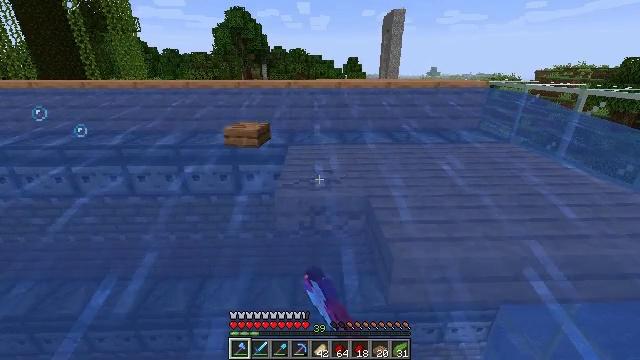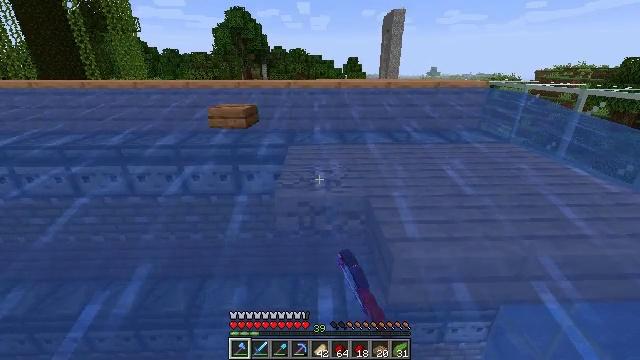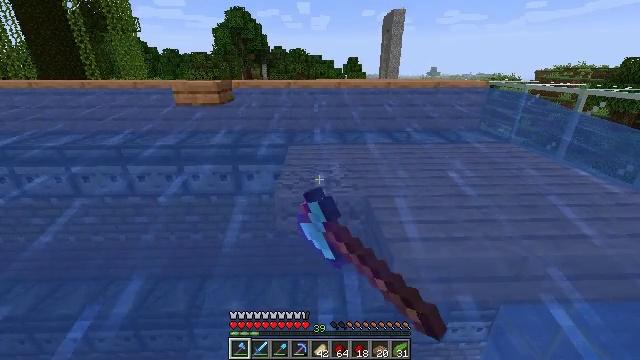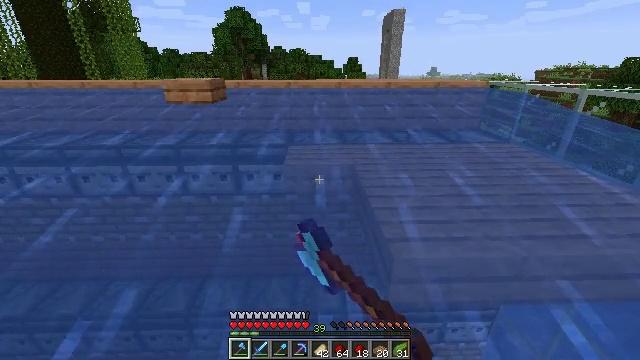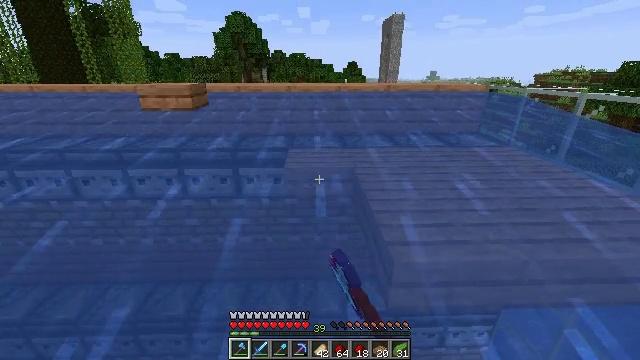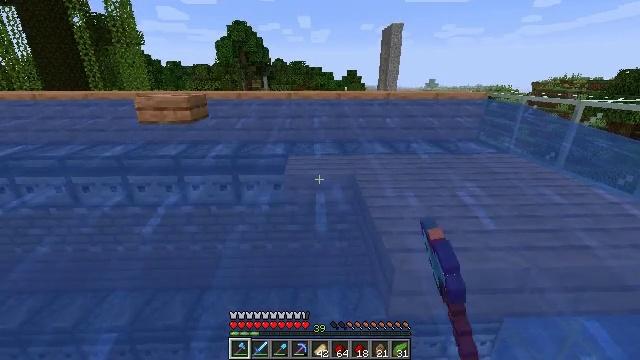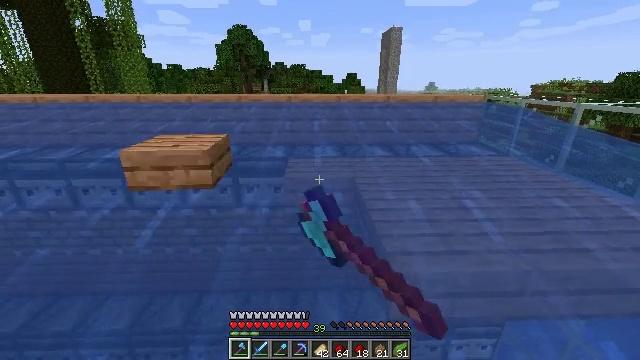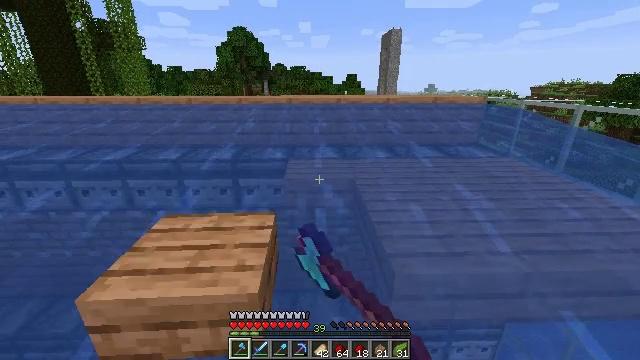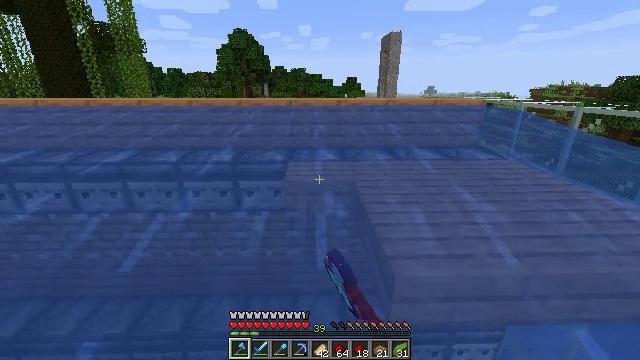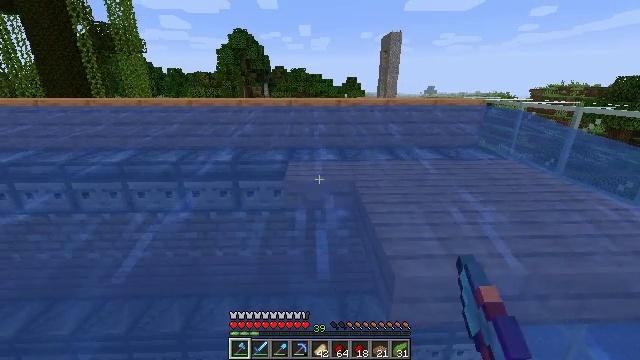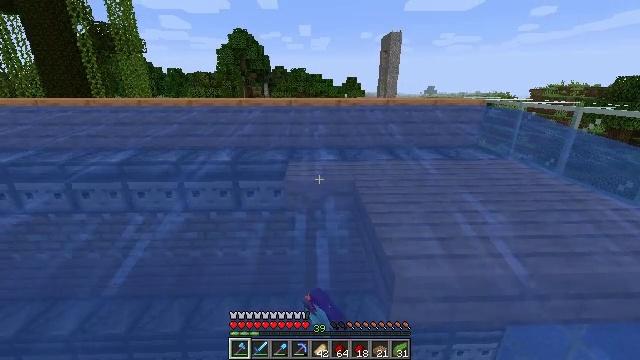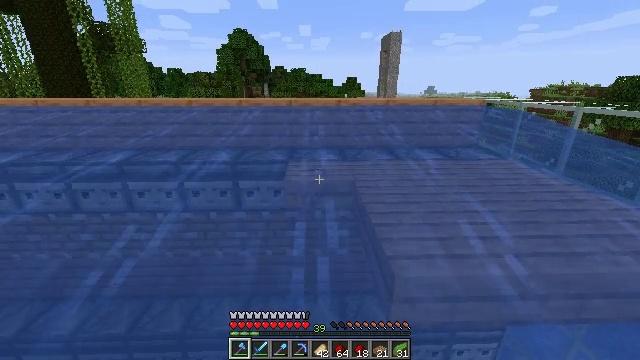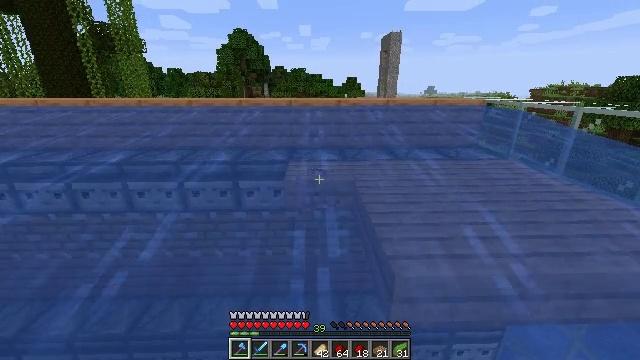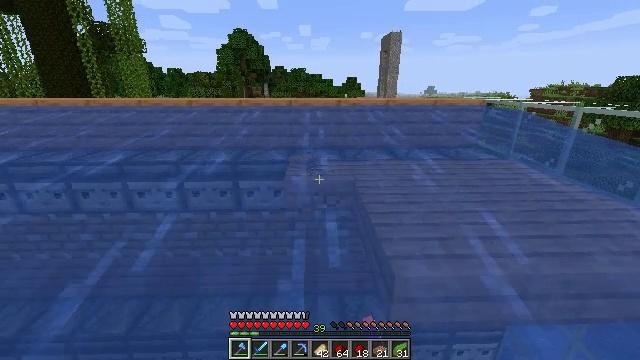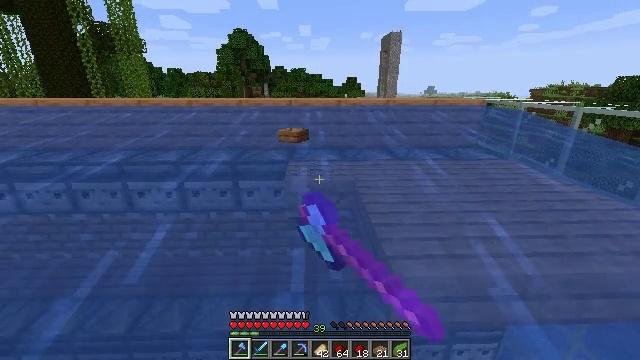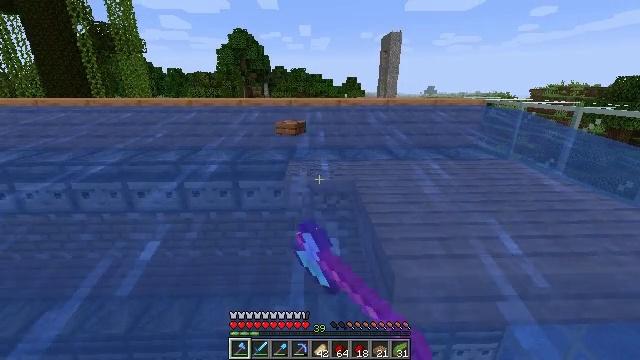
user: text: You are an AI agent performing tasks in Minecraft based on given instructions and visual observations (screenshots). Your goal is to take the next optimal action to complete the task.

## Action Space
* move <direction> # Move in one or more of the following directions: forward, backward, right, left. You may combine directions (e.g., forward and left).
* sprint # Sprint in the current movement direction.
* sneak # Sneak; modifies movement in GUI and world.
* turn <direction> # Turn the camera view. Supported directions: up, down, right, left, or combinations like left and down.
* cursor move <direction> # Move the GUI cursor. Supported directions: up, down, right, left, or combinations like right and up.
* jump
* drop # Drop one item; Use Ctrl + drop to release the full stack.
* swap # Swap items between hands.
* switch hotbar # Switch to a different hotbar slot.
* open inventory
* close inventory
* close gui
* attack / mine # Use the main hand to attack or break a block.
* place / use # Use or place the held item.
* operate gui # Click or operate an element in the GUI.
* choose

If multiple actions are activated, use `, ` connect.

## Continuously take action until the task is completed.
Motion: motion action
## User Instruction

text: Collect the jungle slab by destroying it.
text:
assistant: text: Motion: sneak, attack / mine
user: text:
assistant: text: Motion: sneak, attack / mine
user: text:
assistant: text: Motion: sneak, attack / mine
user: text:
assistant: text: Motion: sneak, attack / mine
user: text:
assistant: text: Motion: sneak, turn up, attack / mine
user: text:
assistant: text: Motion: sneak, attack / mine
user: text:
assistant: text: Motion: sneak, attack / mine
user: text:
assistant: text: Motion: sneak, attack / mine
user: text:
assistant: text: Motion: sneak, attack / mine
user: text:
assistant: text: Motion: sneak, attack / mine
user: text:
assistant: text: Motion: sneak, attack / mine
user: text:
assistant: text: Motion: sneak, attack / mine
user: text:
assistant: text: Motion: sneak, attack / mine
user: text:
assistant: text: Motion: sneak, attack / mine
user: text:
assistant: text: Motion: sneak, attack / mine
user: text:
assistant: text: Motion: sneak, attack / mine
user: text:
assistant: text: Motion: sneak, attack / mine
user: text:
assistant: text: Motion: sneak, attack / mine
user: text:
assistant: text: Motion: sneak, attack / mine
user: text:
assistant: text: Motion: sneak, attack / mine
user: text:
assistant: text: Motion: sneak, attack / mine
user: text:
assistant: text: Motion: move right, sneak, turn down
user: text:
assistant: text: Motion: move right, sneak, turn down
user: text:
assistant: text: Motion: move right, sneak, turn right and down
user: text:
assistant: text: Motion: move right, sneak, turn right and down
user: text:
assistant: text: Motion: move right, sneak
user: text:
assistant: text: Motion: move right, sneak
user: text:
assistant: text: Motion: move right, sneak
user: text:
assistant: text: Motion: move right, sneak, turn down
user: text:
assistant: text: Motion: move right, sneak